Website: crate-barrel
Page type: billing-address
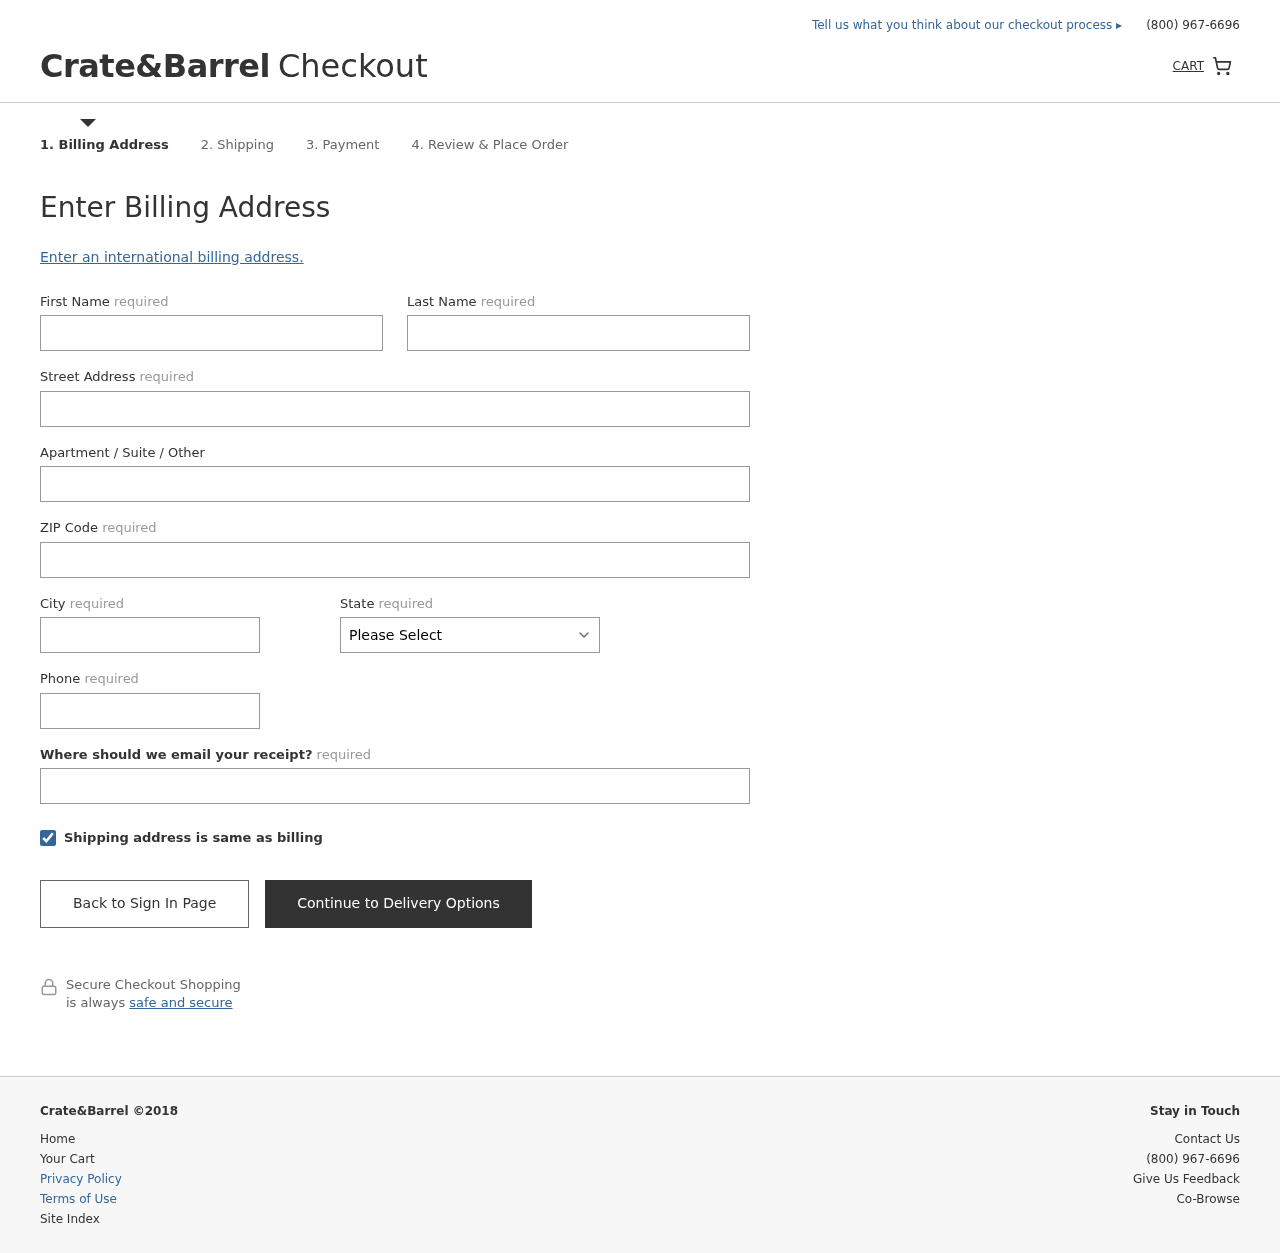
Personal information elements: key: PII_STATE
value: Florida
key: PII_FIRSTNAME
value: Ashley
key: PII_LASTNAME
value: Leon
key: PII_STREET
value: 7680 Wilson Ridge
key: PII_POSTCODE
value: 87585
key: PII_CITY
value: Peterton
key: PII_PHONE
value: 6274728342
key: PII_EMAIL
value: ashleyleon@gmail.com